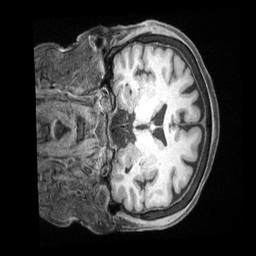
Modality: T1w
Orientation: coronal
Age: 69
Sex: female
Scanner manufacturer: siemens
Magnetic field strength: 3 T
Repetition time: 2.5 s
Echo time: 0.00222 s